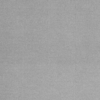
Label: dusty